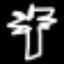
Label: palm tree